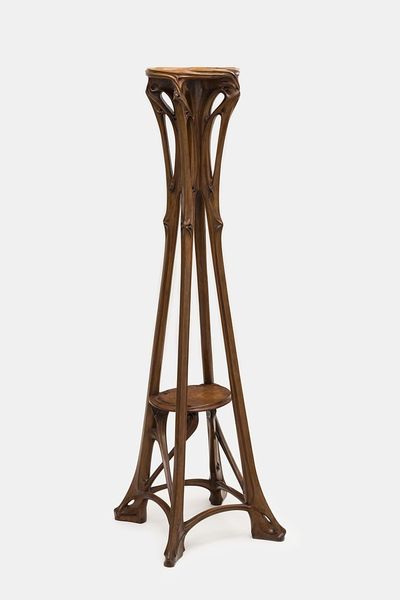
Titel: Sellette
Künstler: Hector Guimard
Standort: Hamburg
Institution: Museum für Kunst und Gewerbe Hamburg
Schlagwörter: tisch, tische, jugendstil, lackiert, art nouveau, beistelltisch, ebenholz, stile liberty, zierobjekte, stile floreale, salontisch, mahagoniartiges ébène verte